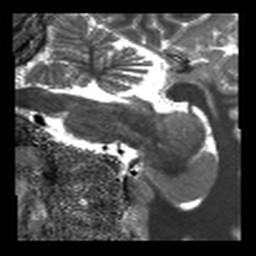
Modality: T1map
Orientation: sagittal
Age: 20
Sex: female